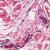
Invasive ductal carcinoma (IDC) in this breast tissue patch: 0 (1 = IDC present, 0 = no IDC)